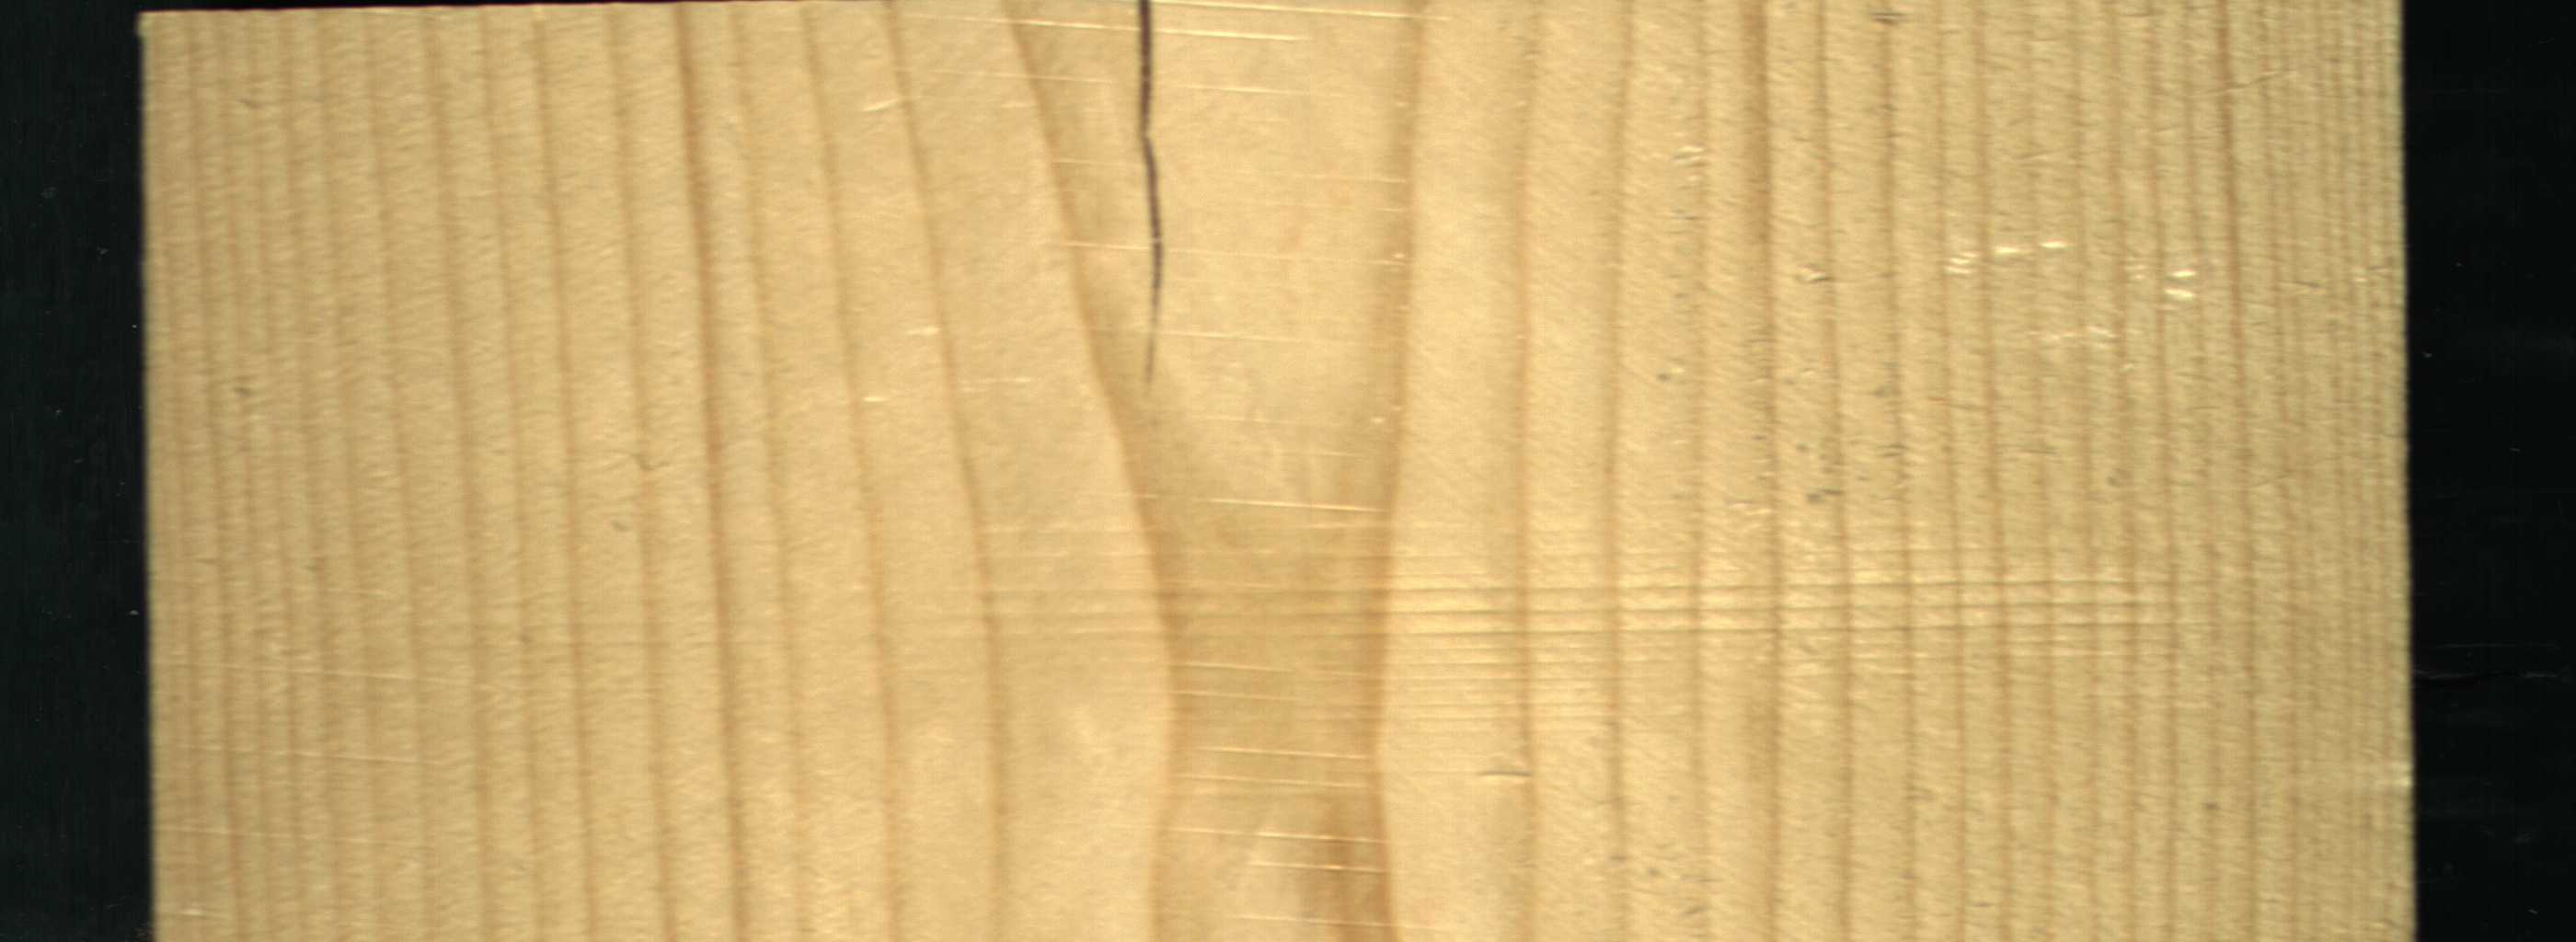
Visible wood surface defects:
Crack